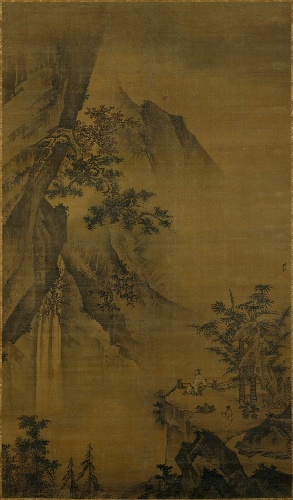
Title: 明    鍾禮    觀瀑圖    軸|Li Bai gazing at the waterfall on Mount Lu
Artist: Zhong Li
Artist bio: Chinese, active ca. 1480–1500
Date: late 15th century
Object type: Hanging scroll
Classification: Paintings
Medium: Hanging scroll; ink and color on silk
Culture: China
Period: Ming dynasty (1368–1644)
Dimensions: Image: 70 x 40 5/8 in. (177.8 x 103.2 cm)
Overall with mounting: 10 ft. 5 1/2 in. × 49 5/8 in. (318.8 × 126 cm)
Overall with knobs: 10 ft. 5 1/2 in. × 53 1/4 in. (318.8 × 135.3 cm)
Department: Asian Art
Credit line: From the P. Y. and Kinmay W. Tang Family Collection, Gift of Oscar L. Tang, 1991
Accession year: 1991
Repository: Metropolitan Museum of Art, New York, NY
Tags: Men|Waterfalls|Mountains